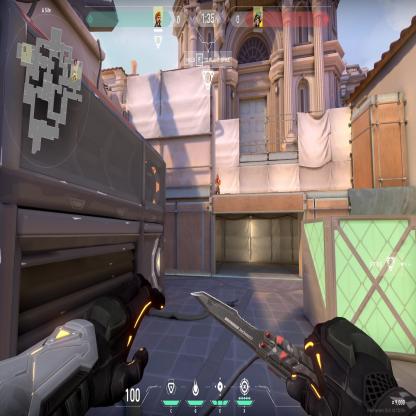
Label: enemy